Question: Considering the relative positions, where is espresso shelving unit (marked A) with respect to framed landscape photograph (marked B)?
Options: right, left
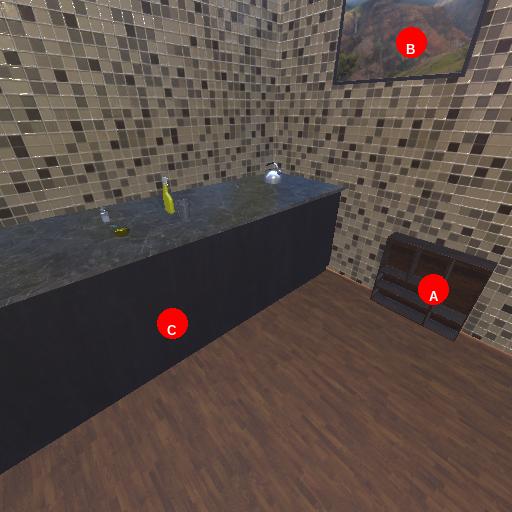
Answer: right